Question: Even when running some "Hello World" programs, I get missing dll error on runtime. Copying .dll to .exe folder obviously works but it's a dumb solution for 'std::cout << "abc";'.
These are my compiler setting. After adding linking options (bottom right corner) the error just went from one dll to another (libwinpthread-1.dll).

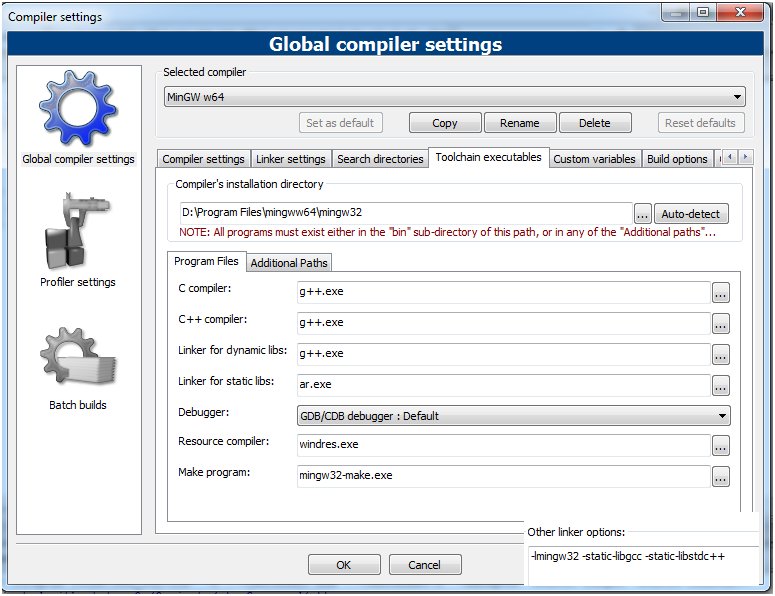
Answer: I managed to fix the problem by adding -static -lpthread to my linking commands.